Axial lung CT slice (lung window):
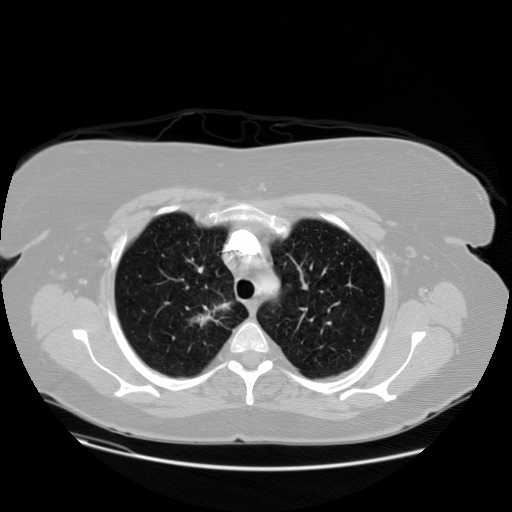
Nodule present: yes
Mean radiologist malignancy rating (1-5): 4.5